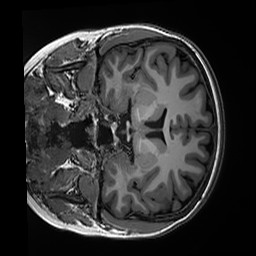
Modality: T1w
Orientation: coronal
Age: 25
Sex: female
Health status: healthy
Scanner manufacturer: siemens
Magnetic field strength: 3 T
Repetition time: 2.5 s
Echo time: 0.00299 s